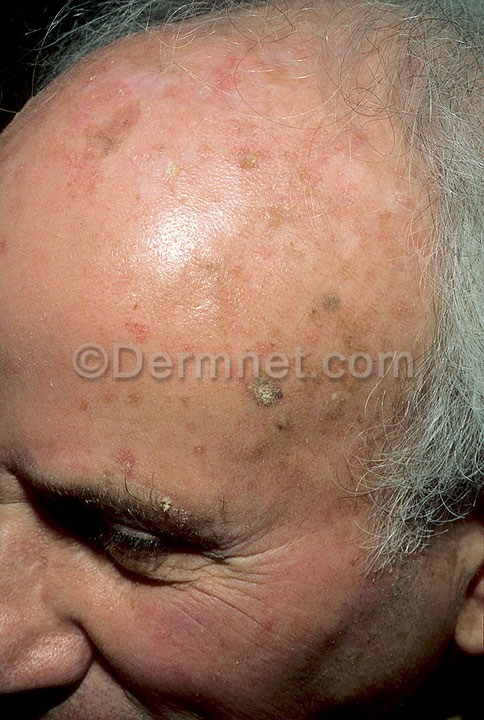
Disease: Actinic Keratosis Basal Cell Carcinoma and other Malignant Lesions